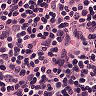
Metastatic tissue present: no